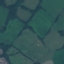
Land use / land cover class: Pasture